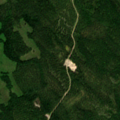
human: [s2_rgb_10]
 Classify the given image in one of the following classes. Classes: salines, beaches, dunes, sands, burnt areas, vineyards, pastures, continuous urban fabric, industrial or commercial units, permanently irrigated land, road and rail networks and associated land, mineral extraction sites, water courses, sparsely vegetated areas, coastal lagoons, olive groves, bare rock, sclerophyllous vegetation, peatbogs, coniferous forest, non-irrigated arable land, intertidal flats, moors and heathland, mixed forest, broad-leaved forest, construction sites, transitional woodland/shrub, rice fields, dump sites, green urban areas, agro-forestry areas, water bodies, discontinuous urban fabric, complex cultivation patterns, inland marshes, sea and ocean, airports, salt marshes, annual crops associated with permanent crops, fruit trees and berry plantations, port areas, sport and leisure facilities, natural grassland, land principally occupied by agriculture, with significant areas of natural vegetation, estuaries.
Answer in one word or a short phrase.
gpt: coniferous forest